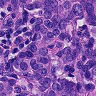
Metastatic tissue present: yes